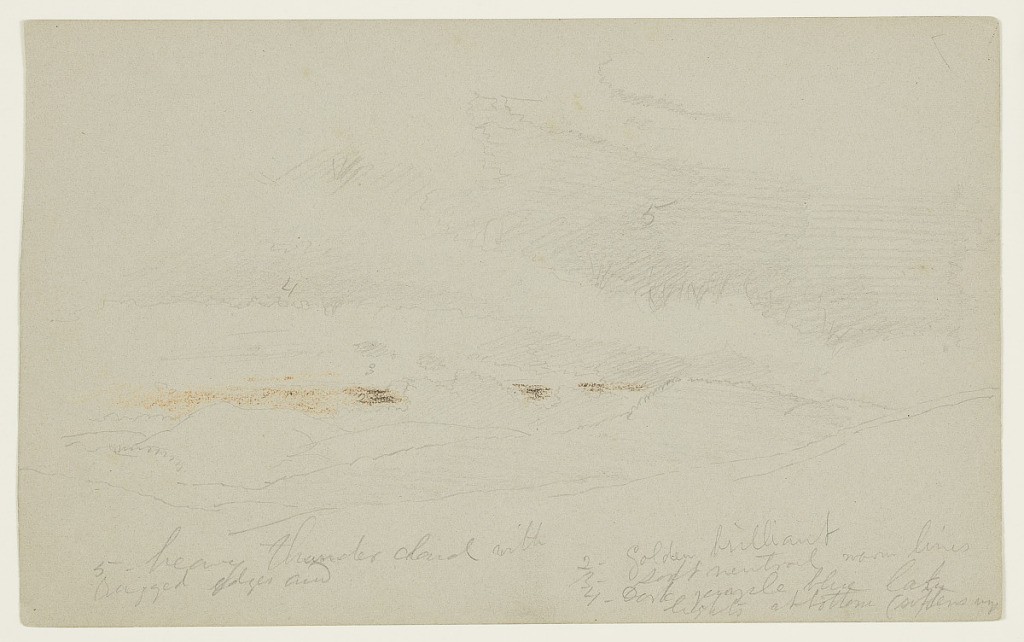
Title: Thunder Cloud in the Mountains
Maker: Frederic Edwin Church, American, 1826–1900
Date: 1860–75
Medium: Graphite, brush and oxidized white gouache on gray wove paper; verso: graphite
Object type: Drawing
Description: Landscape and atmosphere sketch showing a view of a thunder cloud and other clouds above a vale in the mountains. In the foreground and middle distance, multiple mountain ridges overlap one another as they descend from right to left. A dark, heavily wooded peak is visible at center right. A brightly lit cloud streaks across the sky just above the mountain peaks, around other puffy clouds. At upper right, a dark, shaded thunder cloud looms over the environment.

Verso: Landscape sketch showing a view of a loose outline of the Catskill Mountains, viewed from the artist's property near Hudson, New York. Hazy clouds hang above the rolling ridge at center and center right. The scene continues in the more finished 1917-4-1023.